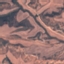
Label: HerbaceousVegetation